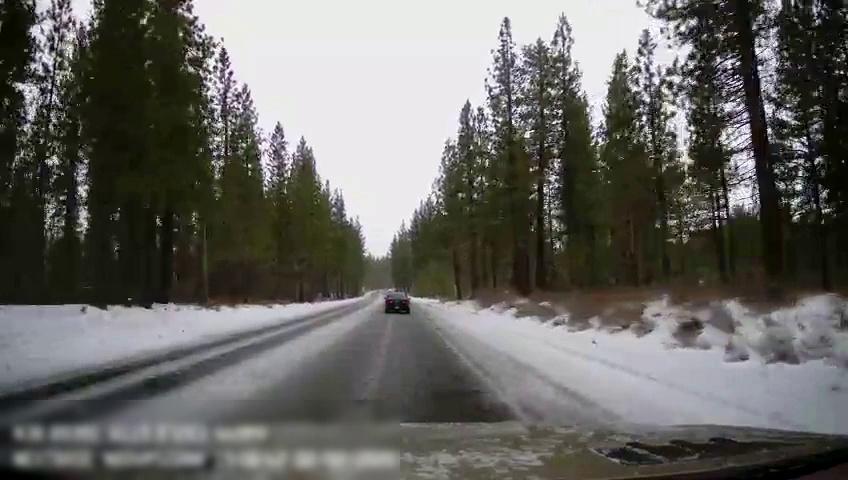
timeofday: Day
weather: Snowy
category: Drivable Space
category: Vehicles | Car
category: Lanes | Current Lane